Question: I am making an application for Android and I need to display an XML file of <URL> In the application show 'Compra="481.3" Venta="485"' but i cant '"DOLAR SPOT INTERBANCARIO" and Var_por="-0,53" Var_pes="-2,60" hora="10:35"'. Help me with the code please.
XML image
This is ExampleHandler code
'''
public class ExampleHandler extends DefaultHandler {
private boolean in_Root = false;
private boolean in_Registro = false;
private ParsedExampleDataSet myParsedExampleDataSet = new ParsedExampleDataSet();
public ParsedExampleDataSet getParsedData() {
return this.myParsedExampleDataSet;
}
@Override
public void startDocument() throws SAXException {
this.myParsedExampleDataSet = new ParsedExampleDataSet();
}
@Override
public void endDocument() throws SAXException {
}
@Override
public void startElement(String namespaceURI, String localName,
String qName, Attributes atts) throws SAXException {
if (localName.equals("Root")) {
this.in_Root = true;
}else if (localName.equals("Registro")) {
this.in_Registro = true;
// Extract an Attribute
String attrValue = atts.getValue("Compra");
Float compra = Float.parseFloat(attrValue);
myParsedExampleDataSet.setExtractedCompra(compra);
String attrValue2 = atts.getValue("Venta");
Float venta = Float.parseFloat(attrValue2);
myParsedExampleDataSet.setExtractedVenta(venta);
**String attrValue3 = atts.getValue("Var_por");
Float por = Float.parseFloat(attrValue3);
myParsedExampleDataSet.setExtractedPor(por);**
//its my wrong code for Var_por
}
}
@Override
public void endElement(String namespaceURI, String localName, String qName)
throws SAXException {
if (localName.equals("Root")) {
this.in_Root = false;
}else if (localName.equals("Registro")) {
}
}
/** Gets be called on the following structure:
* <tag>characters</tag> */
@Override
public void characters(char ch[], int start, int length) {
if(this.in_Registro){
//myParsedExampleDataSet.setExtractedStruct(new String(ch, start, length));
}
}
'''
}
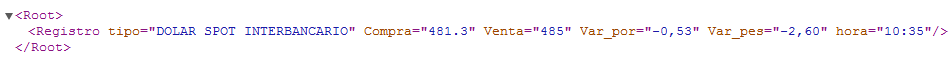
Answer: You might check out SimpleXML for something small like that. It works well on Android.
<URL>